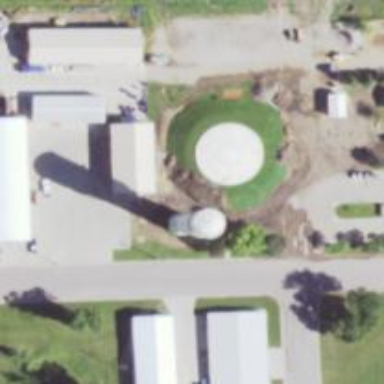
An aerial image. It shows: Water tower that is man-made.